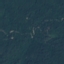
Land use / land cover: Forest